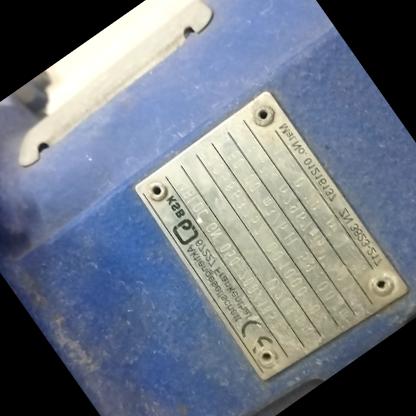
Klasa: tabliczka-znamionowa